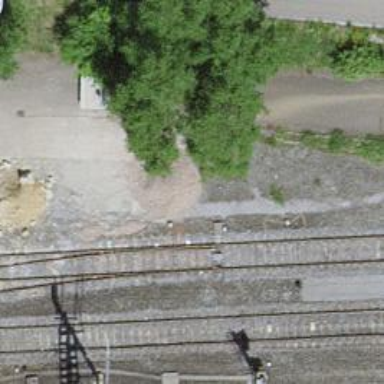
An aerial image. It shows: Railway switch.